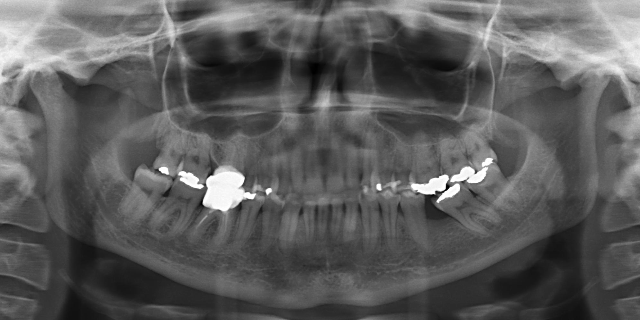
adult